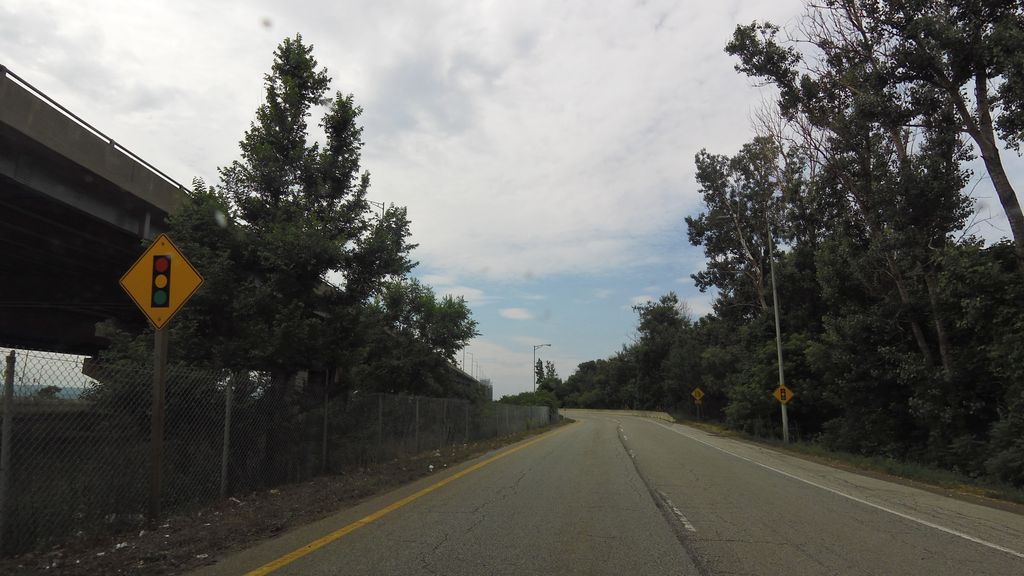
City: hamilton